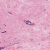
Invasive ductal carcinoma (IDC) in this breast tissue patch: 0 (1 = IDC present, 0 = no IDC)